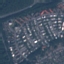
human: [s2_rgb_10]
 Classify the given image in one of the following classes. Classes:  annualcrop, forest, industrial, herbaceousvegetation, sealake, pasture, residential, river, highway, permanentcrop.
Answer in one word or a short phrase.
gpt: Residential